Field crop: maize
Growth stage: 2
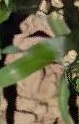
Species: maize